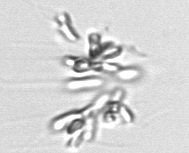
Label: Dinobryon